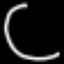
Label: donut